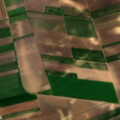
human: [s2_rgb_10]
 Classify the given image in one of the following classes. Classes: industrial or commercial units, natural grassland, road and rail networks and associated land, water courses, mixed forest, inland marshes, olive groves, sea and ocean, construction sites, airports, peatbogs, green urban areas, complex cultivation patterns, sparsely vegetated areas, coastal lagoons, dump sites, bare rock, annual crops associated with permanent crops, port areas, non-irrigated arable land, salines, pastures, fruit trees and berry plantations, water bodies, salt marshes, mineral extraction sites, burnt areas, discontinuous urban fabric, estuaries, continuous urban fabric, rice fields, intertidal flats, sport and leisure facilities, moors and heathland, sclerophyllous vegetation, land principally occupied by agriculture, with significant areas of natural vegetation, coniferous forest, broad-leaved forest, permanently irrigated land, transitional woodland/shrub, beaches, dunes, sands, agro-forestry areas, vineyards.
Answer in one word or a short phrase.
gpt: discontinuous urban fabric, non-irrigated arable land